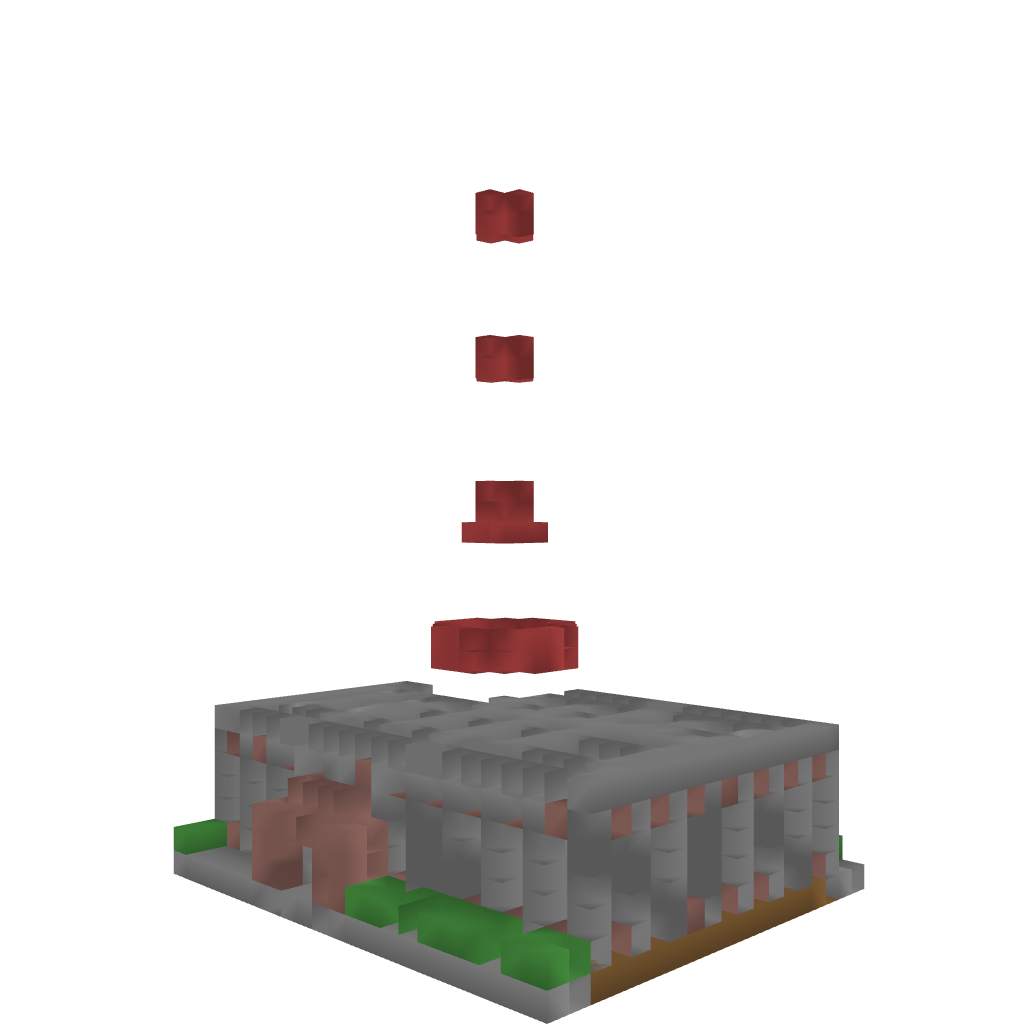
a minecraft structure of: Medium Factory bad low quality